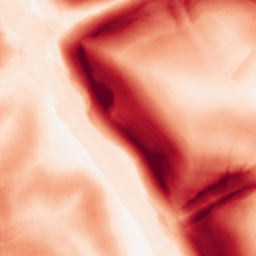
Category: morphological
Decomposition family: morphological_gradient
Decomposition parameters: size: 15
shape: diamond
Upsampling method: bilinear
Upsampling parameters: scale: 8
Upsampling scale: 8